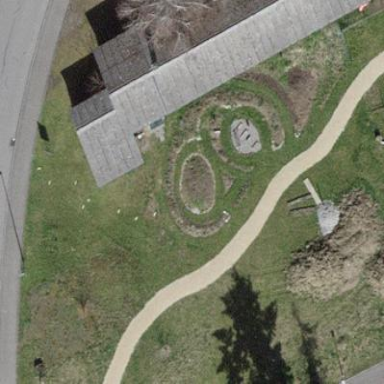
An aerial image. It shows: Community garden providing leisure land.